RGB frame:
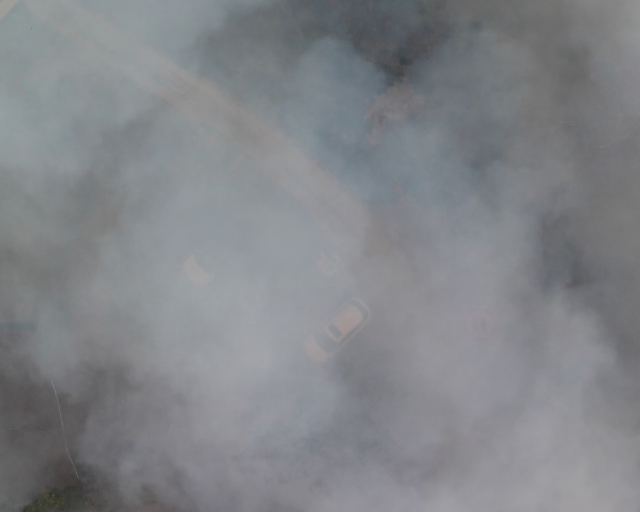
Thermal frame:
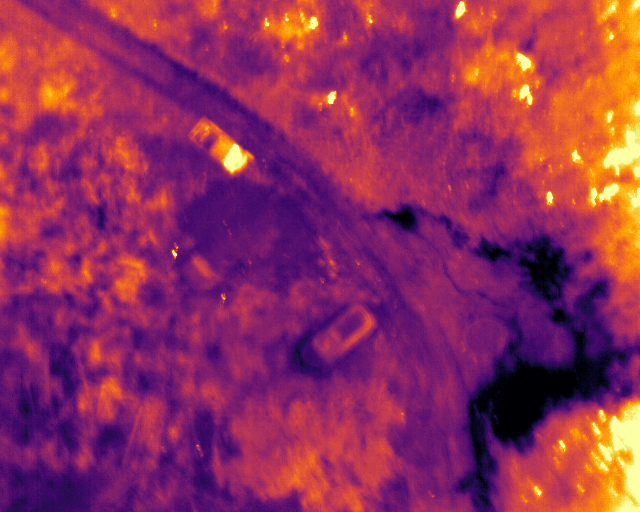
Captured: 2026-02-26 03:05:14
Pixels at or above 80 °C: 1 (fraction of frame: 3.0517578125e-06)